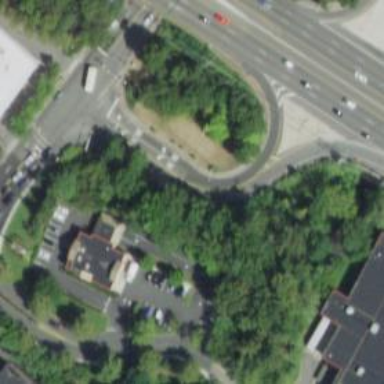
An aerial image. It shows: Trunk link highway.